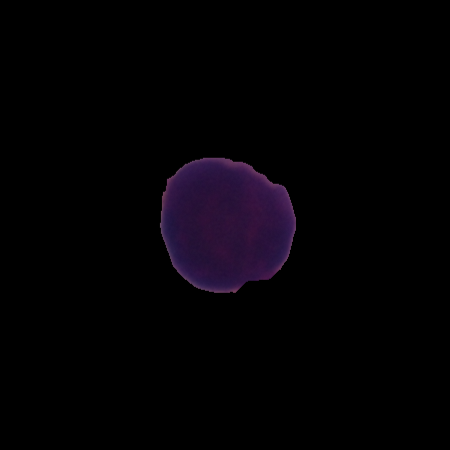
Label: healthy